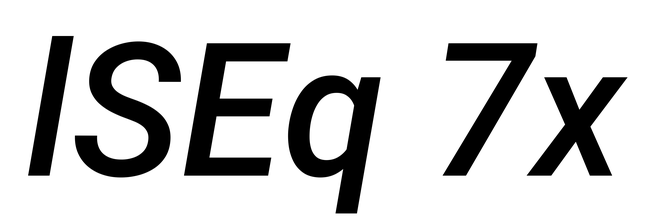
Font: Roboto-Italic_Medium_Italic